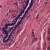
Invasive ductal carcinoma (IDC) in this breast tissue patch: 0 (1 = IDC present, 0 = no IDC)